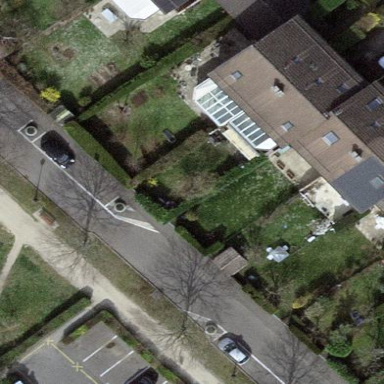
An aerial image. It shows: Garden enclosed by fence.